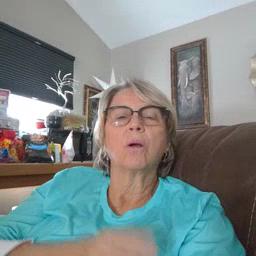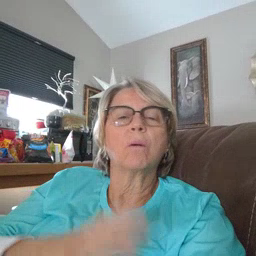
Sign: hair